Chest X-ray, AP view. Patient: 37 years old, sex M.
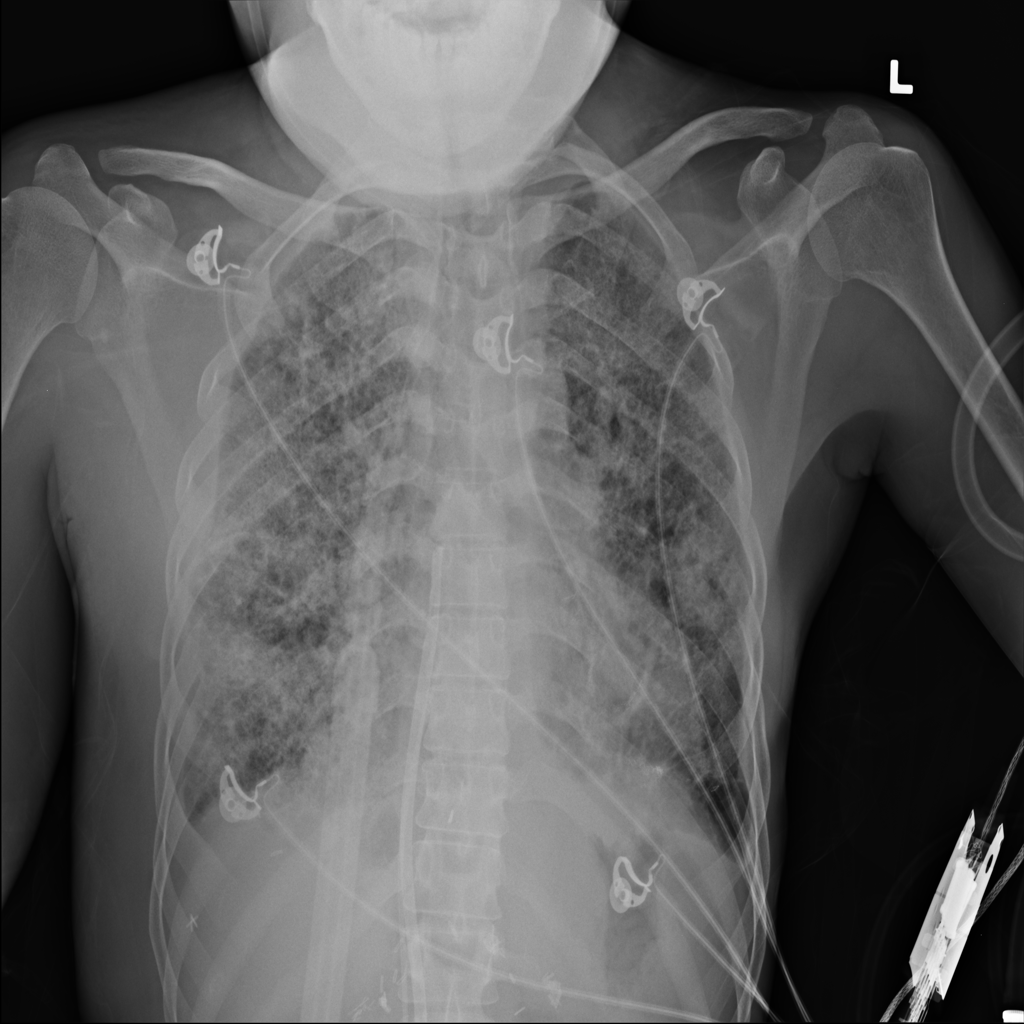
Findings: No Finding